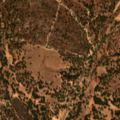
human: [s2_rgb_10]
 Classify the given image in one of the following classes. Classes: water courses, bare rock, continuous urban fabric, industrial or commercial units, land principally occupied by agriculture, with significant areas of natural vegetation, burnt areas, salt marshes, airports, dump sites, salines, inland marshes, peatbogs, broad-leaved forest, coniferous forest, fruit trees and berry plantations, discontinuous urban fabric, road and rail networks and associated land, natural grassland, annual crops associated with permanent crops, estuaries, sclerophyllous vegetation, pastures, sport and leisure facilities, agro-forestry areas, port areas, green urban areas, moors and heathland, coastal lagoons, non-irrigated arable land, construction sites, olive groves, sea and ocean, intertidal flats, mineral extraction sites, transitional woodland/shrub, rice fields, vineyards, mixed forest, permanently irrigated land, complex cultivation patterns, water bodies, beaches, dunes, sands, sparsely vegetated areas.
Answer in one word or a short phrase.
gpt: non-irrigated arable land, agro-forestry areas